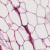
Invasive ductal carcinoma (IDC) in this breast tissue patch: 0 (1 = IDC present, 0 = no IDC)